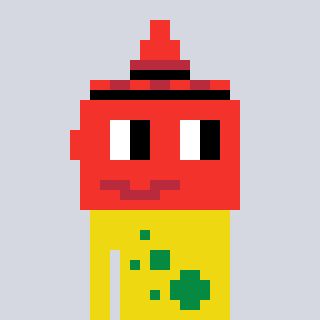
a pixel art character with square red glasses, a ketchup-shaped head and a yellow-colored body on a cool background